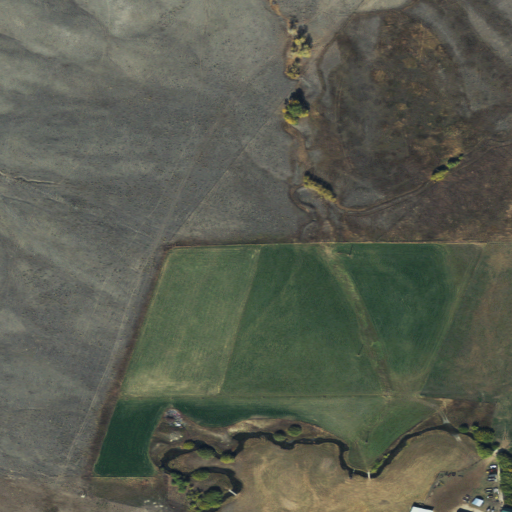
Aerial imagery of valley in Montana named Willow Gulch containing grassland, pasture, shrub, and open development